Question: I have a Ruby <URL> for Jenkins I'd like to add global configuration to.
The configuration is displayed on Jenkins global configuration page:

Currently, I've managed to save the global configuration by using a custom descriptor.
Tried to implement with the serialization done by parent class (Java.hudson.model.Descriptor), like this:
'''
class GitlabWebHookRootActionDescriptor < Jenkins::Model::DefaultDescriptor
attr_reader :conf_param
def configure(req, form)
req.bindJSON(self, form)
save
true
end
end
'''
This solution delegates save to the parent class.
The issue with this was:
'''
---- Debugging information ----
message : Could not call org.jruby.RubyClass.writeObject()
cause-exception : java.io.IOException
cause-message : can not serialize singleton object
-------------------------------
'''
Couldn't figure out what the singleton was, so ended up writing my own method to save and load configuration to a file. You can see the code <URL>.
This definitely manages to save the data to an XML file, and reads from it when jenkins starts:
'''
// on startup
INFO: =========== GitlabWebHookRootActionDescriptor initialize ===================
INFO: conf_param: aloha
// on save
INFO: =========== GitlabWebHookRootActionDescriptor configure ===================
INFO: form: {"conf_param"=>"juku"}
'''
But, I can't get the saved configuration to be displayed at the Jenkins configuration page or to be available from the root action itself.
I've added the descriptor to root action with: 'describe_as Java.hudson.model.Descriptor, :with => GitlabWebHookRootActionDescriptor' but without success.
I can see in the logs that the root action is loaded before the descriptor, don't know if that is the problem.
Does anybody have an idea on how to use the saved configuration in descriptor from the root action?
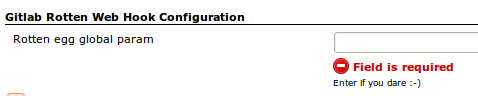
Answer: One year after the answer is finally here : <URL>
Basically to get global config anywhere in your plugin :
'global_config = Java.jenkins.model.Jenkins.getInstance().getDescriptor(MyGlobalConfigDescriptor.java_class)'
It returns the 'MyGlobalConfigDescriptor' object so you can call methods on to retrive config values.
To display them in the config form :
'f.entry :title => 'My global config', :field => 'my_global_config' do f.textbox :default => "#{descriptor.my_global_config}" end'